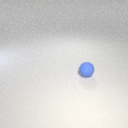
small blue rubber sphere